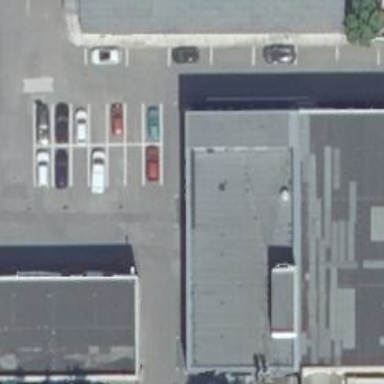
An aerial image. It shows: Diagonal parking lane on service road.